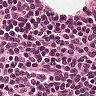
Metastatic tissue present: no